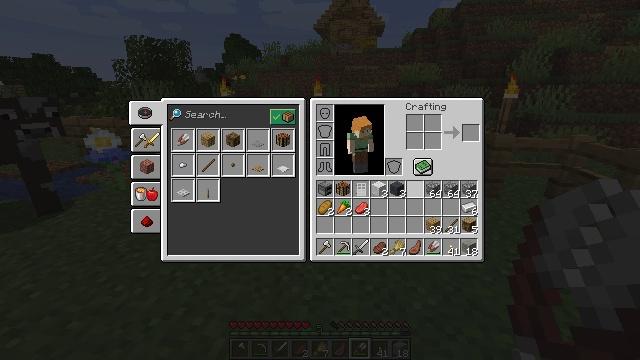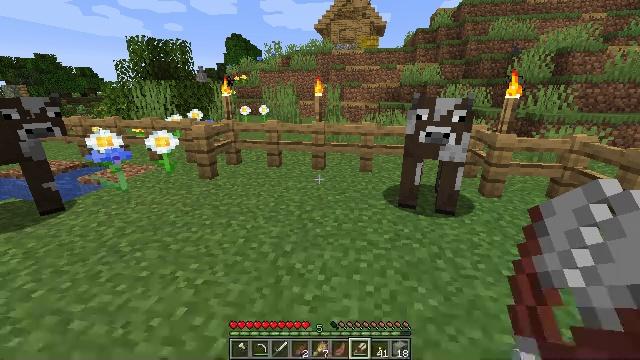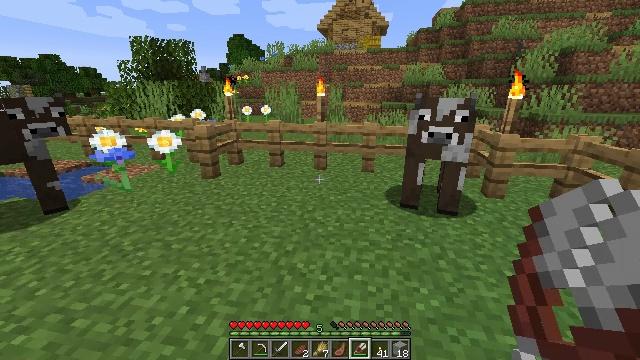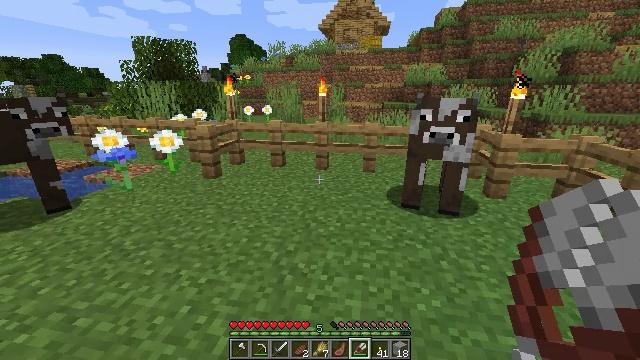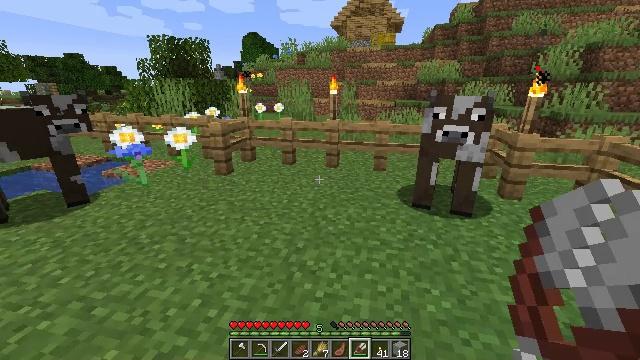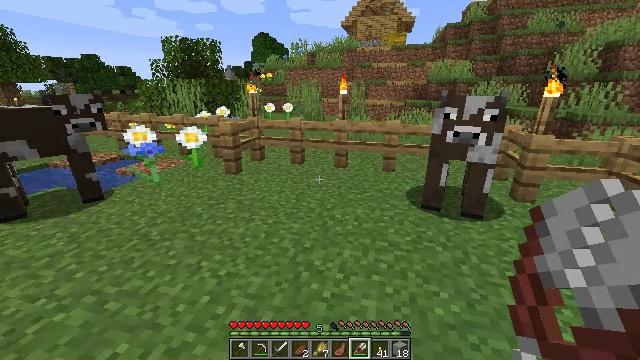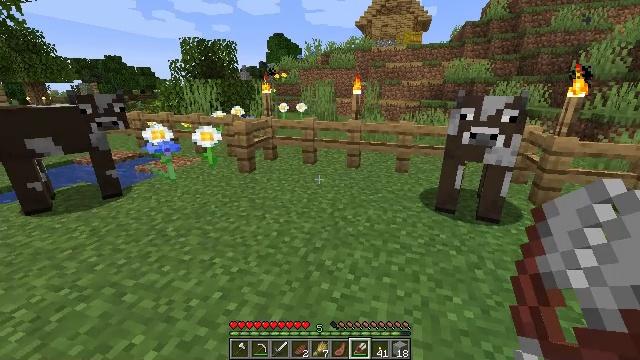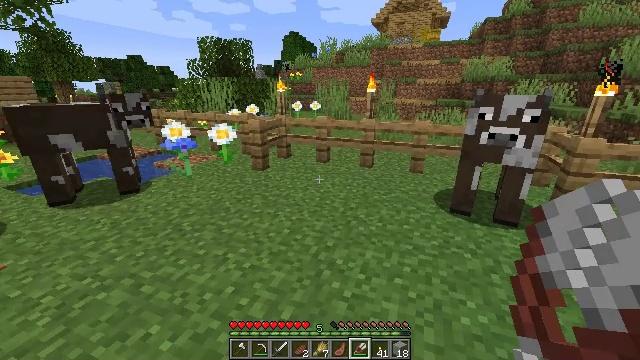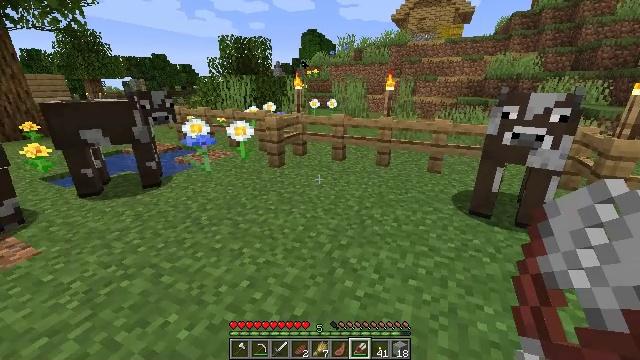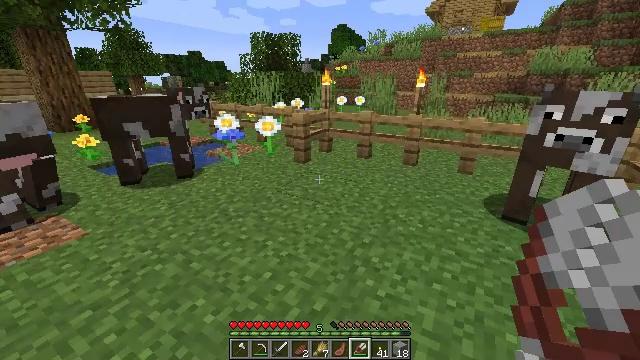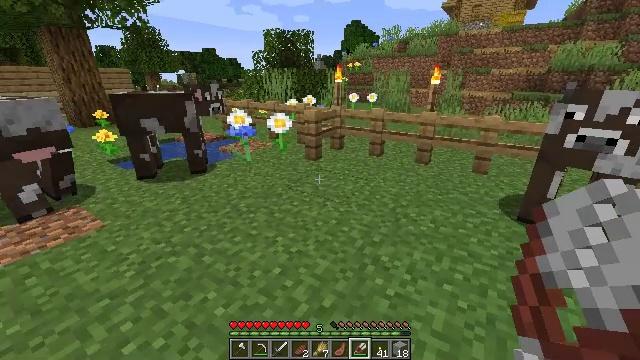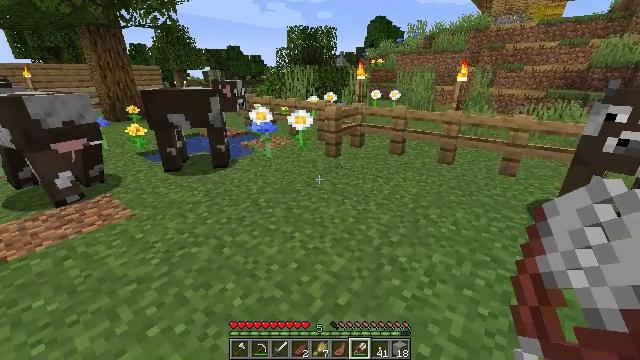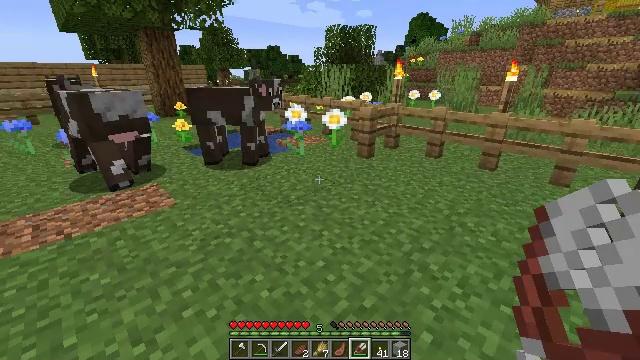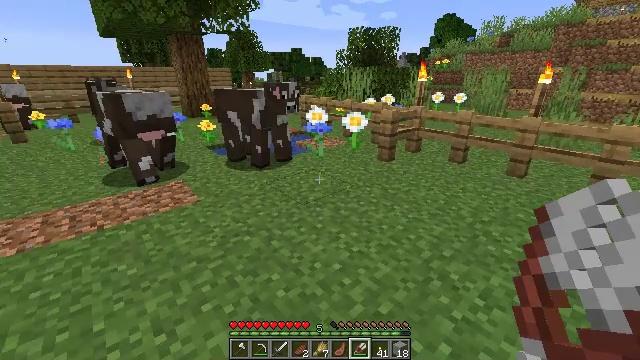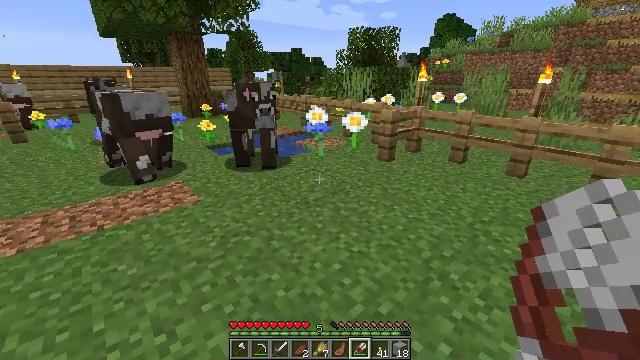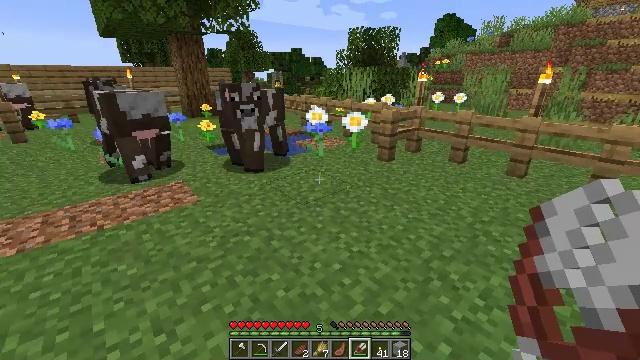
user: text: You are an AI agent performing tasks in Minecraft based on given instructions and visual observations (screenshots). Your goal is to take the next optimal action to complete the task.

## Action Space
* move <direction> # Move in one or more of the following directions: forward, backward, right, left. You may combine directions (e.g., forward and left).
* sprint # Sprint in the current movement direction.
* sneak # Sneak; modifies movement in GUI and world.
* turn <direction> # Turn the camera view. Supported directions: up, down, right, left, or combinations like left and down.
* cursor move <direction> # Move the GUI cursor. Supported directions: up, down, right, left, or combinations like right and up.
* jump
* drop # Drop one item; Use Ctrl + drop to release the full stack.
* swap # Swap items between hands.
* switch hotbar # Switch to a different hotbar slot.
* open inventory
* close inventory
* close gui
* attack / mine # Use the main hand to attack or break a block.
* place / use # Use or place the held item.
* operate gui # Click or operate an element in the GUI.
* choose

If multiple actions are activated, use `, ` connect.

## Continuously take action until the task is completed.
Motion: motion action
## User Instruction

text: Create a gray bed by combining wool and planks.
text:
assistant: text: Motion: close inventory
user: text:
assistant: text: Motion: close inventory
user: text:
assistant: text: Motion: close inventory
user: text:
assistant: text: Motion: turn left, close inventory
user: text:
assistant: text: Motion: turn left
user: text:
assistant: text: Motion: turn left
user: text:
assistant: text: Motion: turn left
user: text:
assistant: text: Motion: turn left
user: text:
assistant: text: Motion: turn left
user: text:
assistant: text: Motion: turn left
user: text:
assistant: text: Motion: turn left
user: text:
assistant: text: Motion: turn left
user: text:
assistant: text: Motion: turn left
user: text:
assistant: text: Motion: no_op
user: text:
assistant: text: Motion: no_op
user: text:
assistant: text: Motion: no_op
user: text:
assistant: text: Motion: no_op
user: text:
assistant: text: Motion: no_op
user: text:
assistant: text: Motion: turn right
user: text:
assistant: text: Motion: turn right
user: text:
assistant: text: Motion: turn right
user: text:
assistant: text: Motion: turn right
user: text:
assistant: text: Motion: turn right
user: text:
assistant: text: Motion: turn right
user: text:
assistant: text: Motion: turn right
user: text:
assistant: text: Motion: turn right
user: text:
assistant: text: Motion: turn right
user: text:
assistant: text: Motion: turn right
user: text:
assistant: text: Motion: turn right
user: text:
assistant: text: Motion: no_op